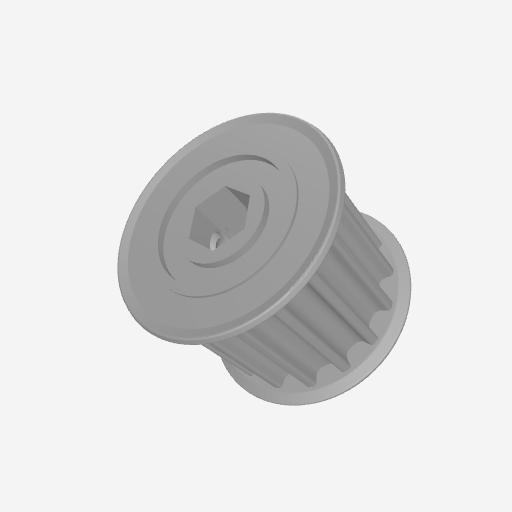
Part: DualPulley5P8RID16T